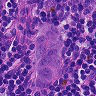
Metastatic tissue present: yes